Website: apple-inc
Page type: customer-info-address
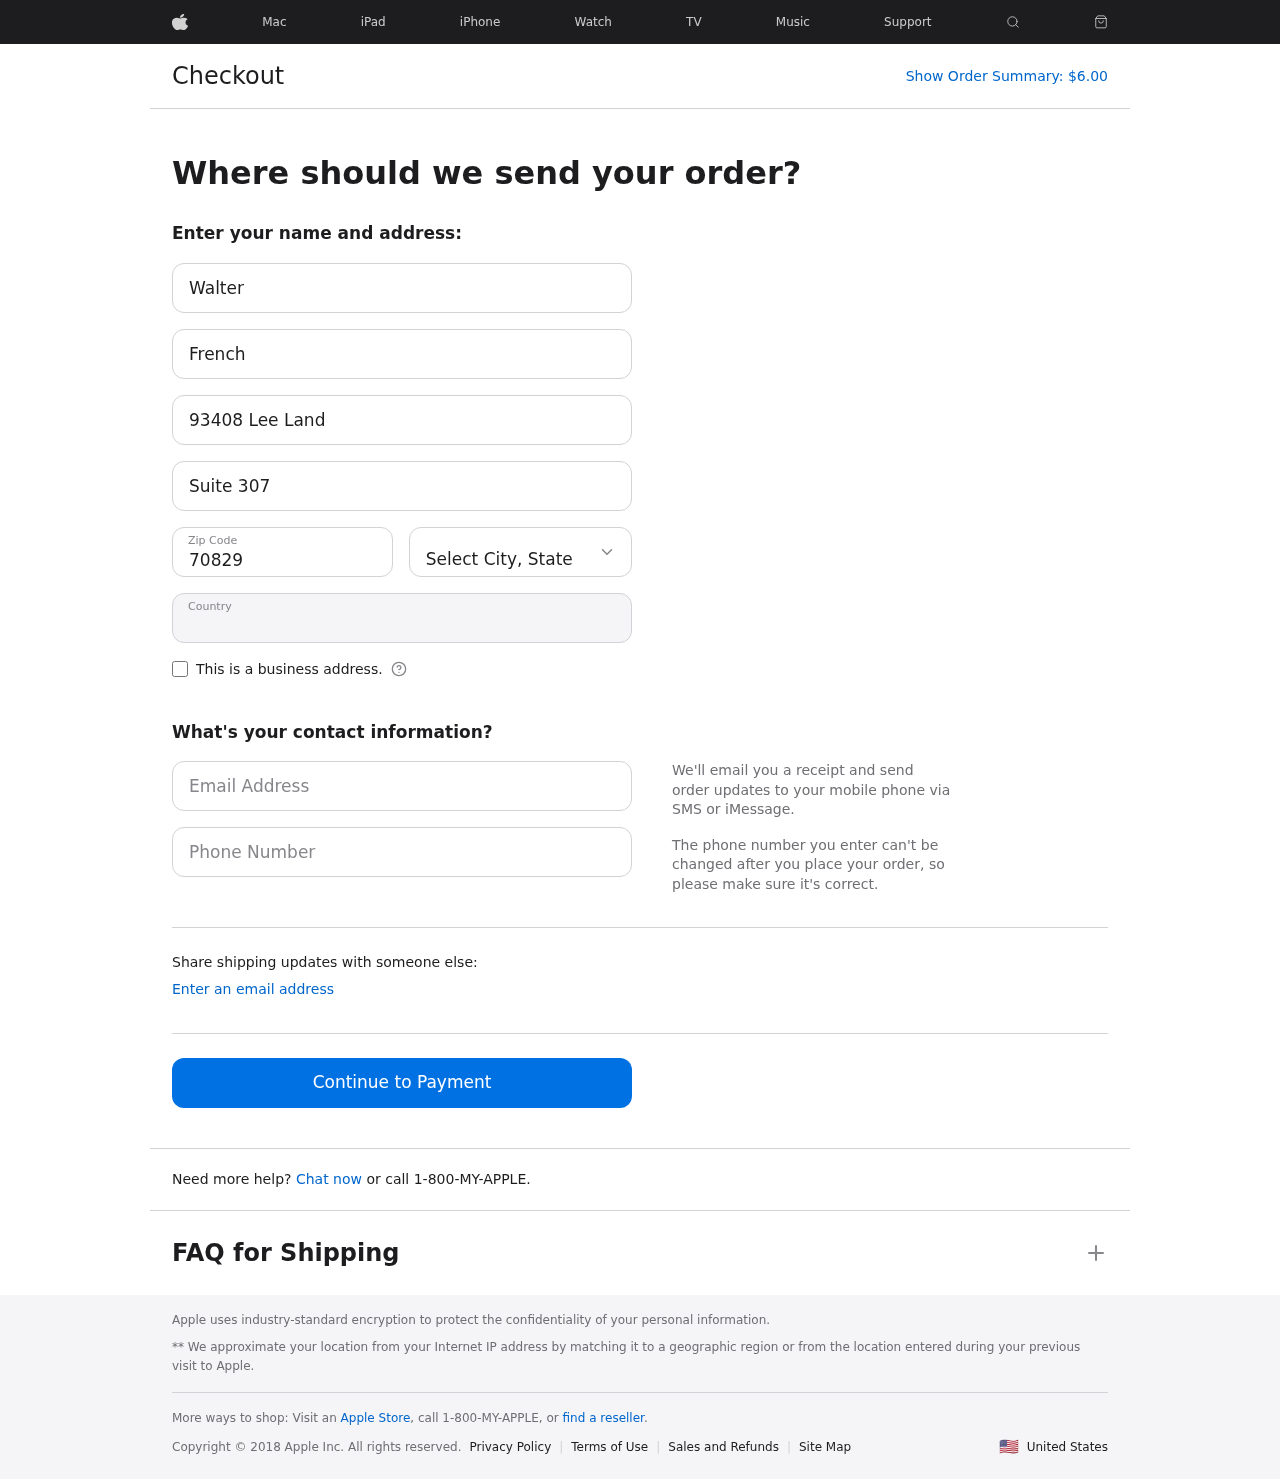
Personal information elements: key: PII_CITY_STATE
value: Lake Melissa, AR
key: PII_COUNTRY
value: United States
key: PII_EMAIL
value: wfrench@gmail.com
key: PII_FIRSTNAME
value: Walter
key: PII_LASTNAME
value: French
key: PII_PHONE
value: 3489920475
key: PII_POSTCODE
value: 70829
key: PII_STREET
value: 93408 Lee Land
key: PII_STREET2
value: Suite 307
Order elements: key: ORDER_TOTAL
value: $6.00